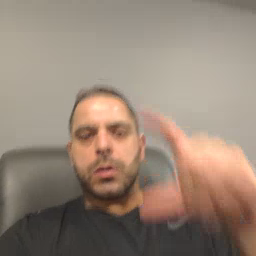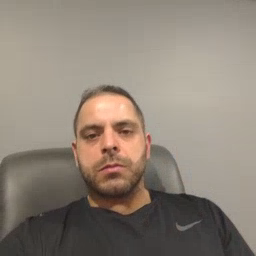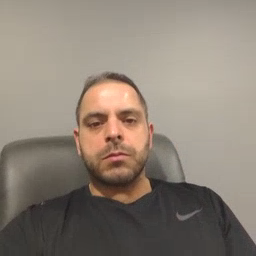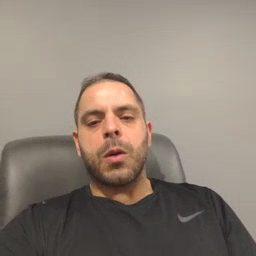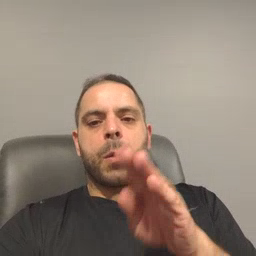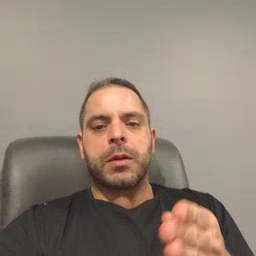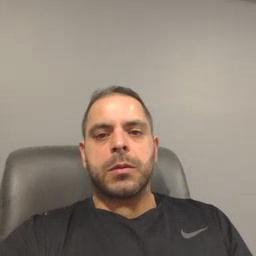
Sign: open